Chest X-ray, PA view. Patient: 42 years old, sex M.
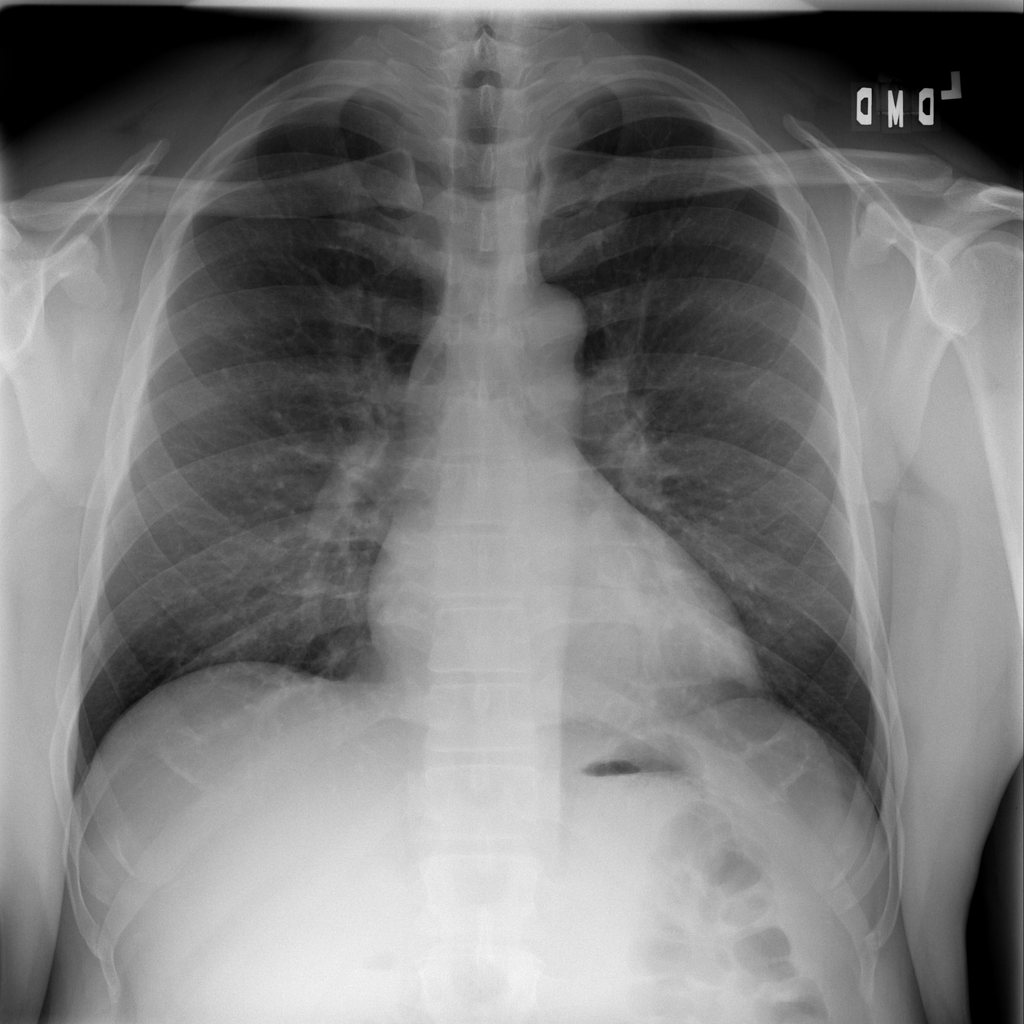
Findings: No Finding